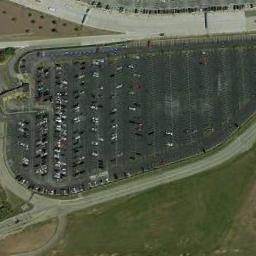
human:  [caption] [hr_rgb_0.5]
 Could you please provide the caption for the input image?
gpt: About half of the parking space in the parking lot is occupied .

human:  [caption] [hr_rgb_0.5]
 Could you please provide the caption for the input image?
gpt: The grass is next to the parking lot .

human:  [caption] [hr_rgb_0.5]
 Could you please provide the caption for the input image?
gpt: The parking lot is next to the grass .

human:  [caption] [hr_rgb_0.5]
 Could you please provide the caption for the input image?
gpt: The parking lot has some cars arranged neatly in lines and a lawn is next to the parking lot .

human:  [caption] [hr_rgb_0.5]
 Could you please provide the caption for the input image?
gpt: There are some cars in the parking lot beside a green lawn .